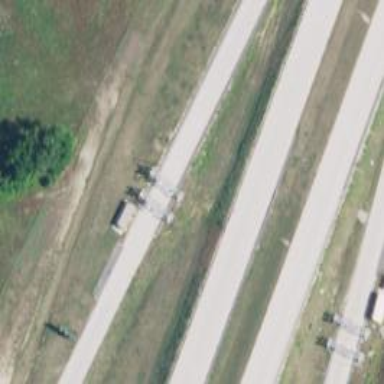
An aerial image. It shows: Toll gantry on the road.